Field crop: maize
Growth stage: 2
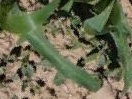
Species: maize